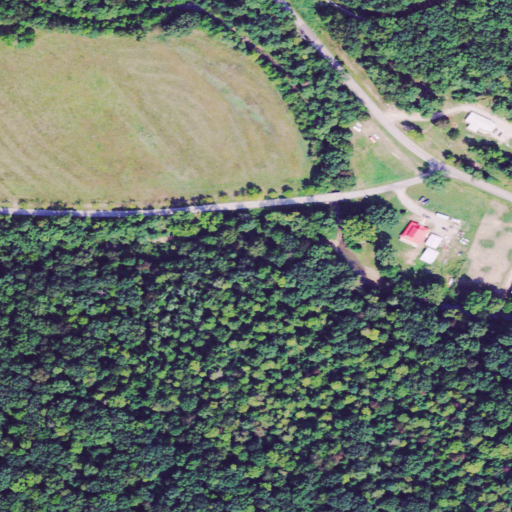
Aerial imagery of valley in Ohio named Wildcat Hollow containing deciduous forest, pasture, mixed forest, open development, and low intensity development